Field crop: maize
Growth stage: 1
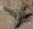
Species: atriplex